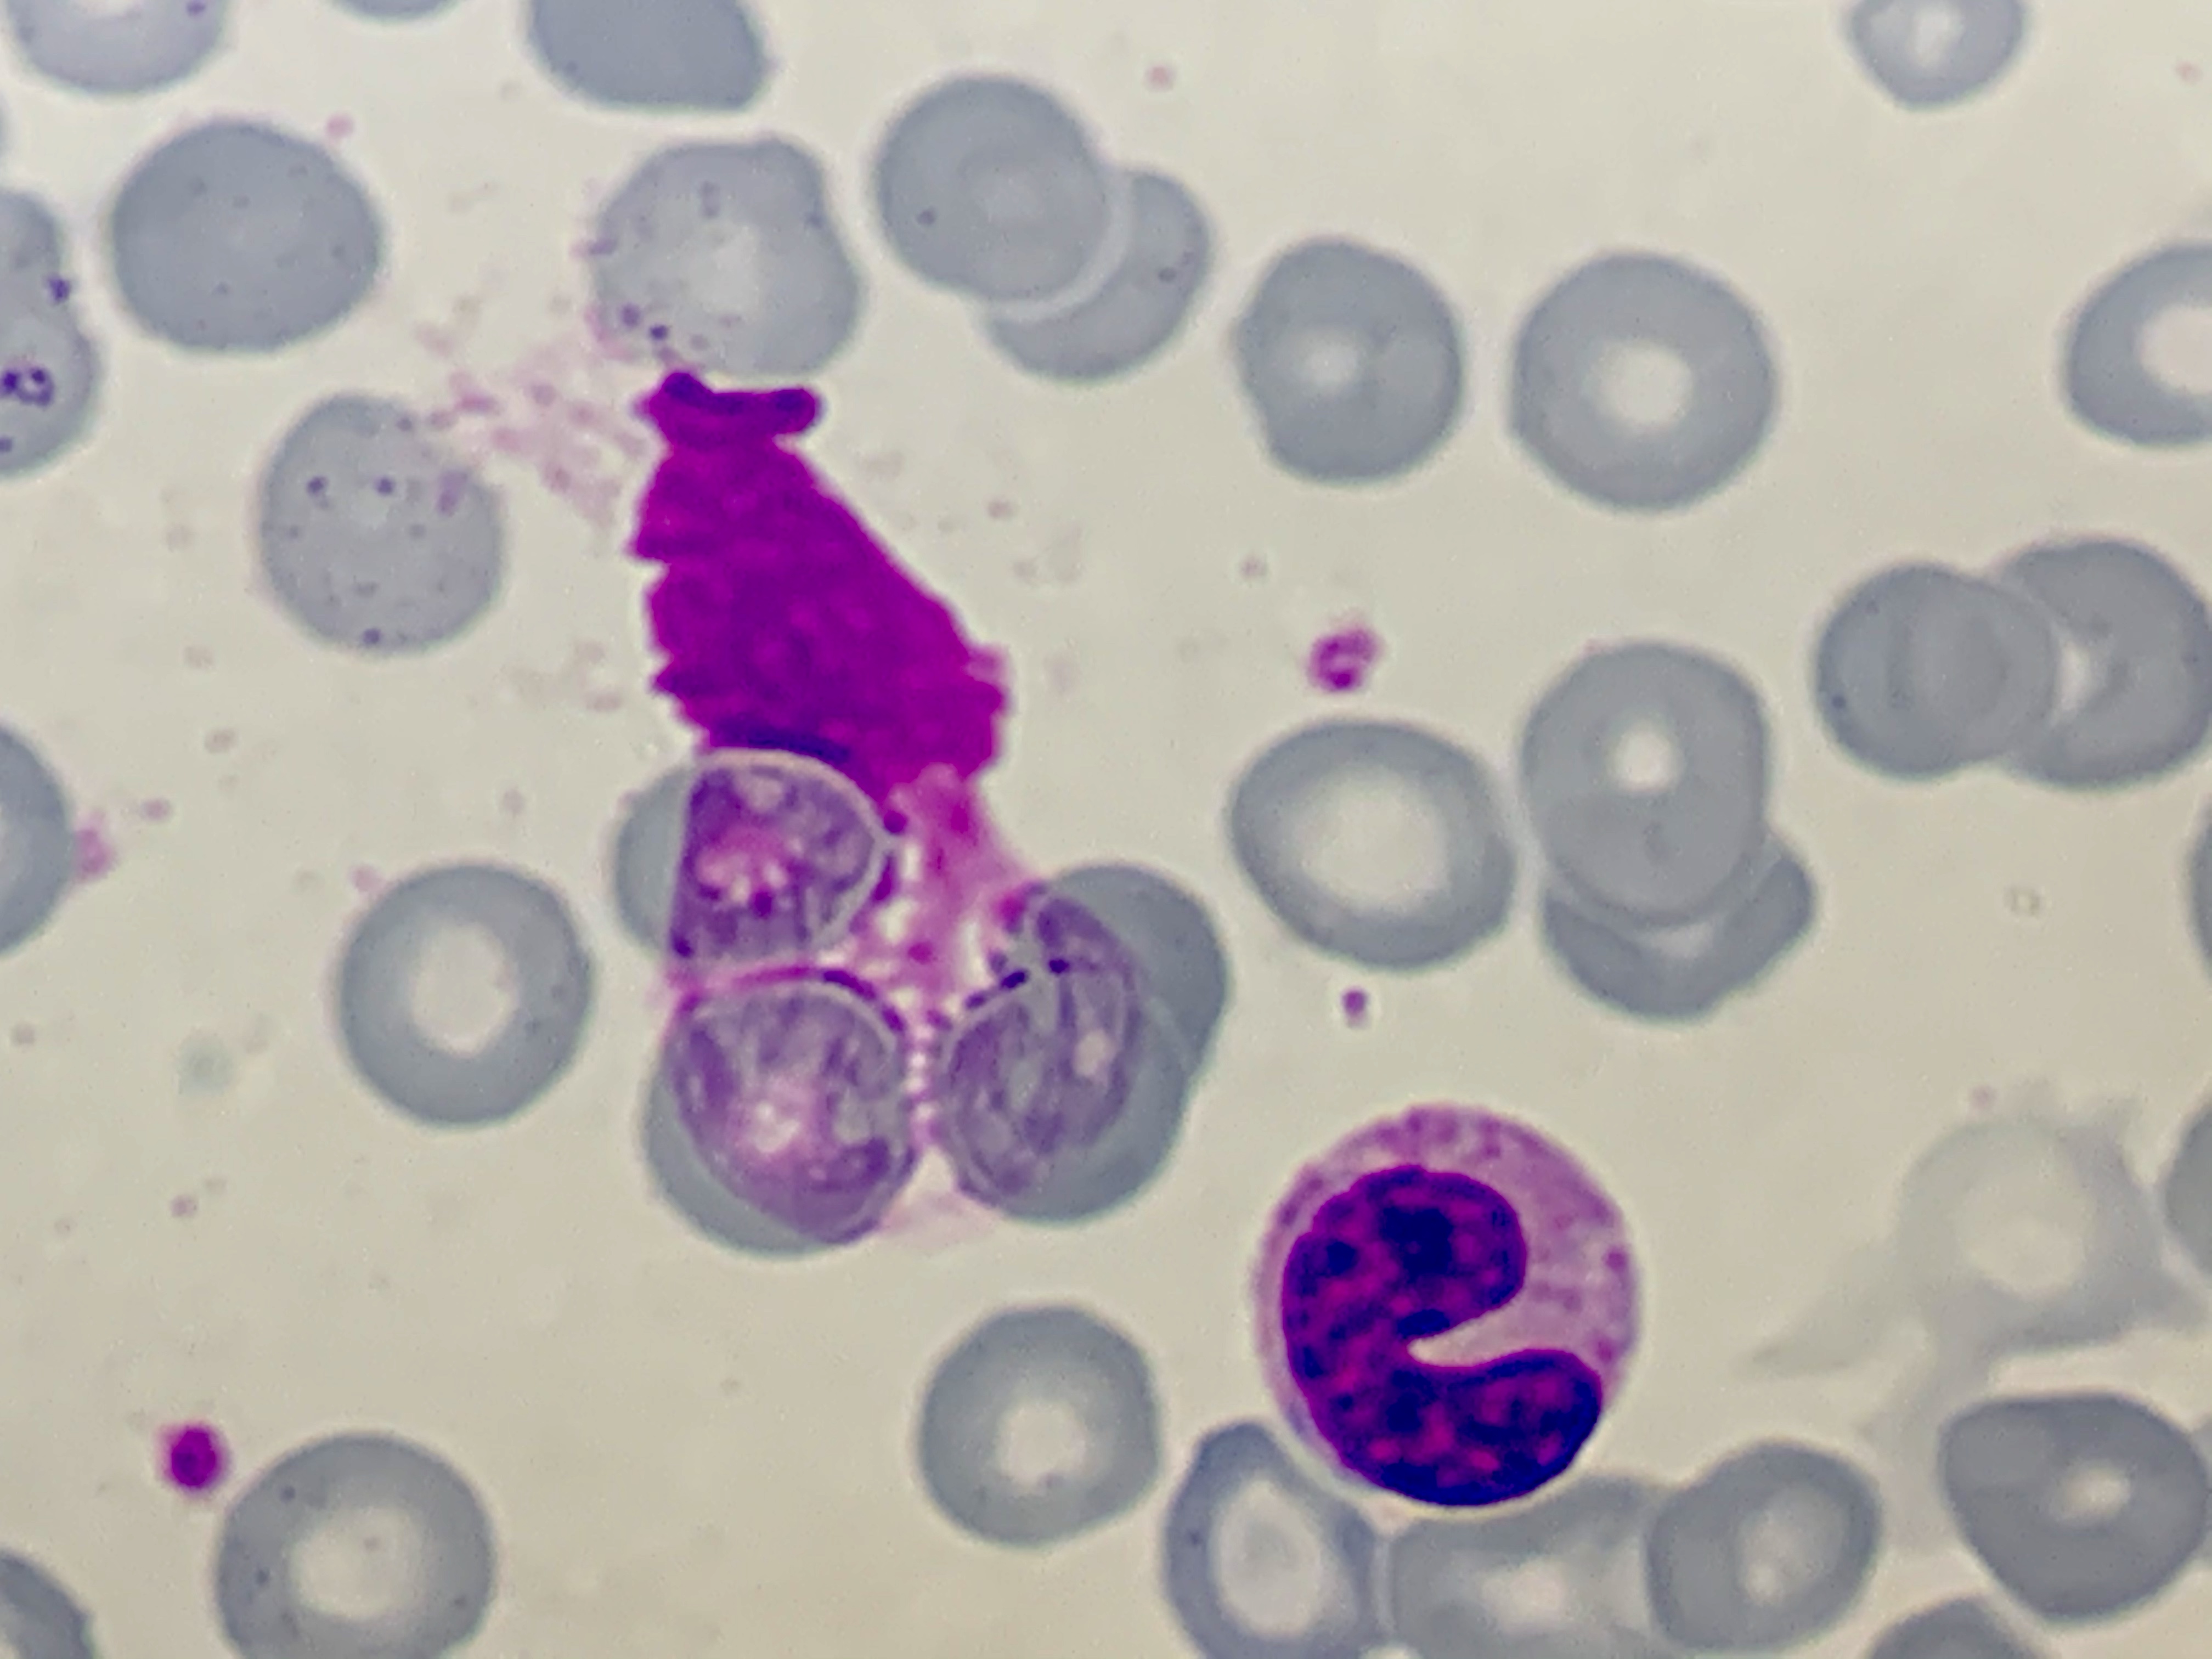
Cell type: BAND CELLS